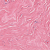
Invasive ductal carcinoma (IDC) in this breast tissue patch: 0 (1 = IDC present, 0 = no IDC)